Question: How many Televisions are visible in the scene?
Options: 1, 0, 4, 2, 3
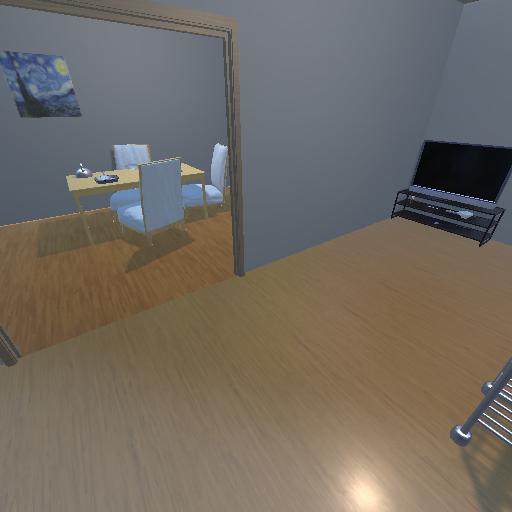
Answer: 1